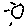
Label: sun